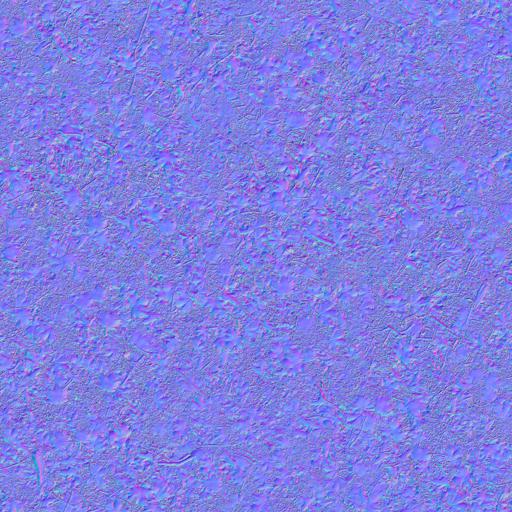
brown dirt dirty ground leaf leaves mud